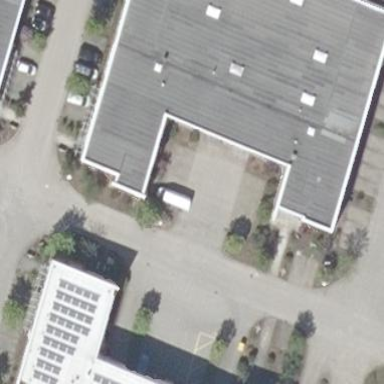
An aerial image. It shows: Parking area with paving stones surface.